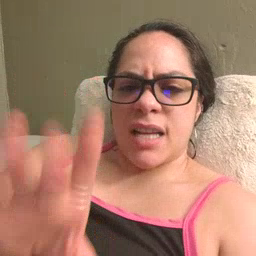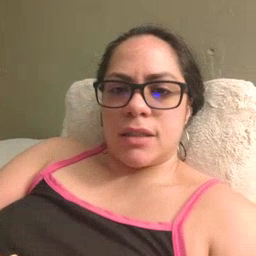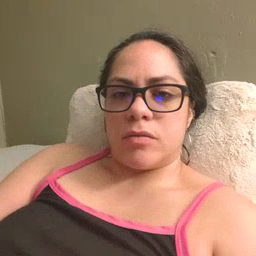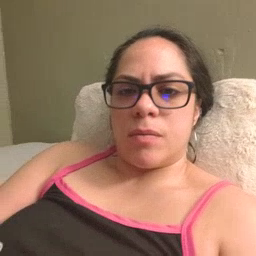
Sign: hate